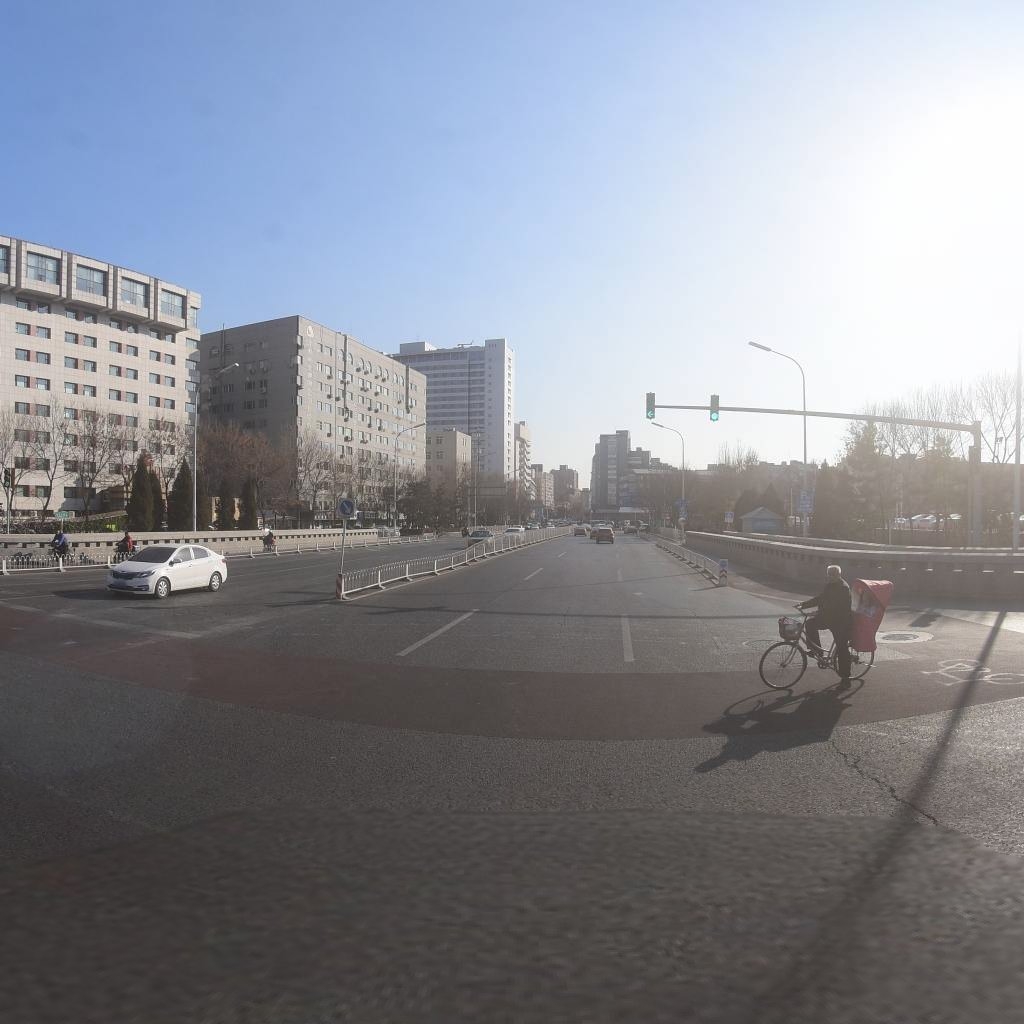
Region: Xicheng
Road damage annotations: manhole cover, longitudinal crack, manhole cover